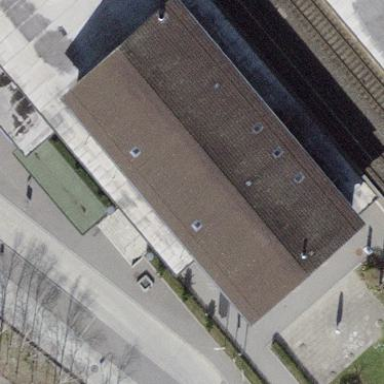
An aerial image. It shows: Train station building.